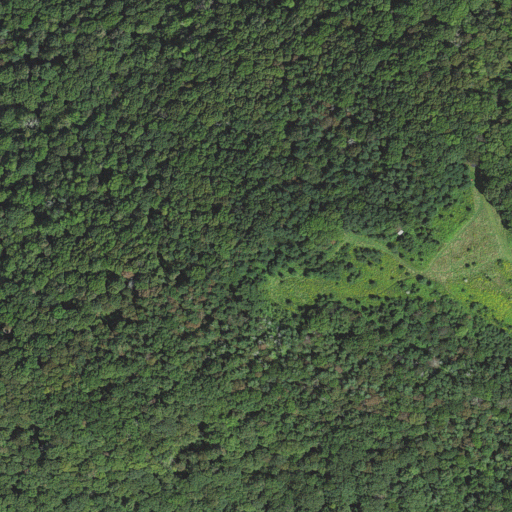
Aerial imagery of ridge(s) in North Carolina named Cove Creek Ridge containing only deciduous forest